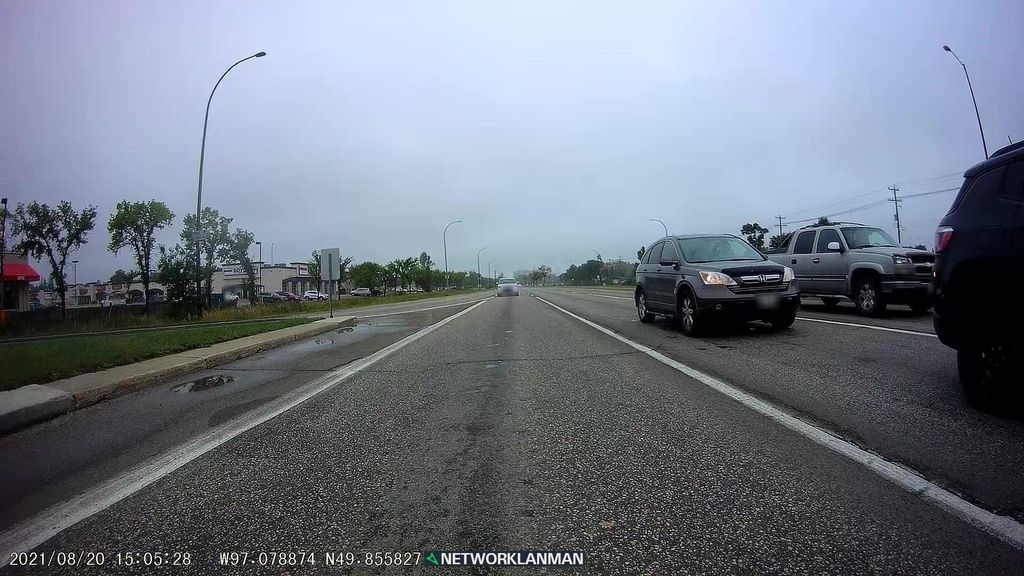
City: winnipeg